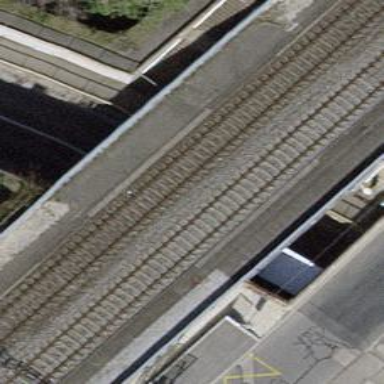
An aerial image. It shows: Bridge with single railway track electrified by contact line.